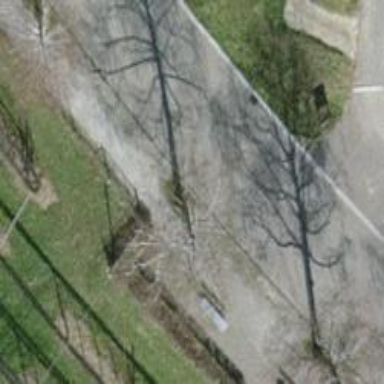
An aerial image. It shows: Urban tree adds touch of nature to the surroundings.